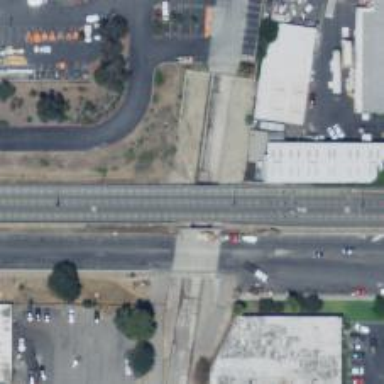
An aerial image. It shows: Bridge for light rail with electrified contact line. It belongs to yard service.